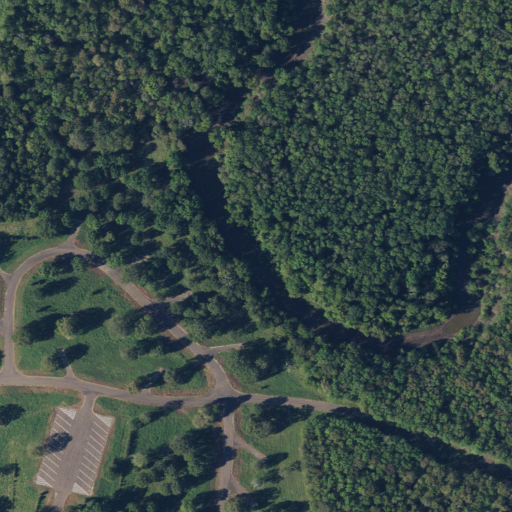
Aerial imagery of cliff(s) in Texas named Walker Bluff containing woody wetlands, grassland, pasture, herbaceous wetlands, and mixed forest